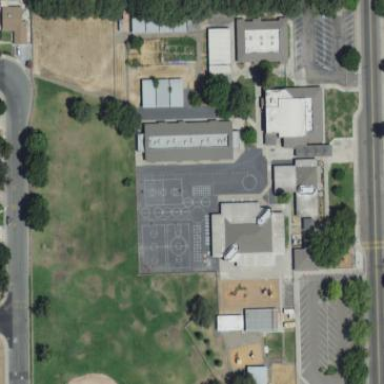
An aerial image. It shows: School.